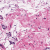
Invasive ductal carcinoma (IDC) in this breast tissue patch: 0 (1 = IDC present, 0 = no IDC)